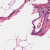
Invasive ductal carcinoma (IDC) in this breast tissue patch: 0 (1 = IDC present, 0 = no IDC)